Question: I've done this almost a million times but it's been a while and I cannot get it to work for some reason.
My HTML file consists of nothing but an empty body tag. Here's my css:
'''
body{
height: 100%;
width: 100%;
-webkit-font-smoothing: antialiased;
background-image: image-url("background.jpg");
background-size: cover;
background-repeat: no-repeat;
}
'''
The width stretches/shrinks to fit the window perfectly, but the height refuses to. Here's what happens when I shrink the browser window:

What am I doing wrong?
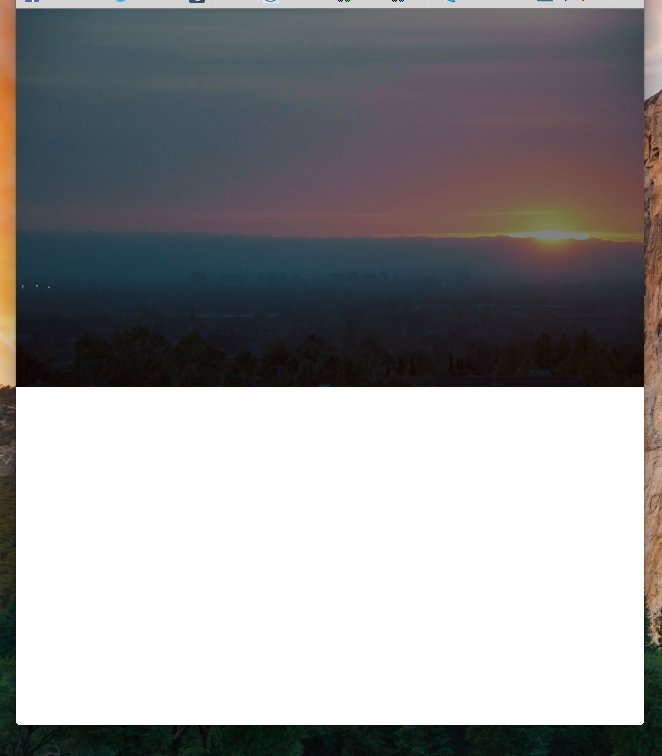
Answer: Use
'''
html,
body {
height: 100%;
}
'''
The body does not cover the rest of your page.